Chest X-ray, AP view. Patient: 40 years old, sex F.
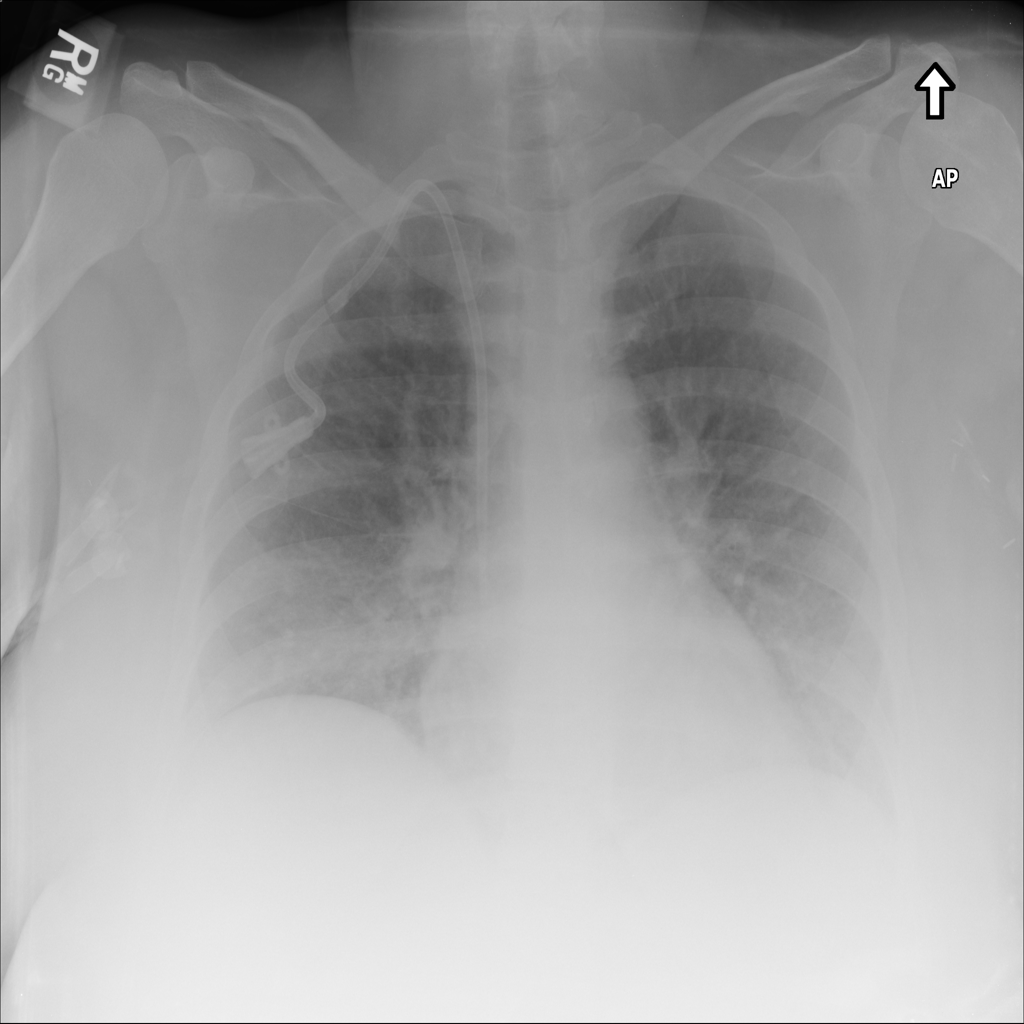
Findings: Infiltration, Nodule